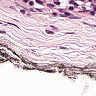
Metastatic tissue present: no